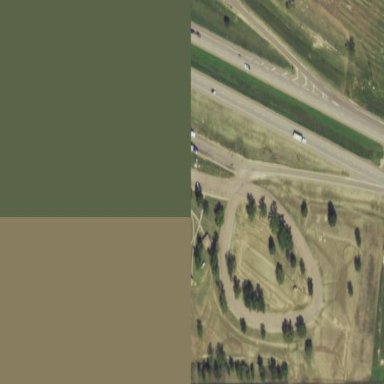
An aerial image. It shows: Rest area along the road.